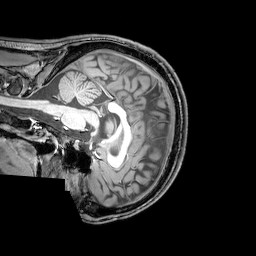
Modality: T1w
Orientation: sagittal
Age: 20
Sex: male
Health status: healthy
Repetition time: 0.081 s
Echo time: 0.037 s